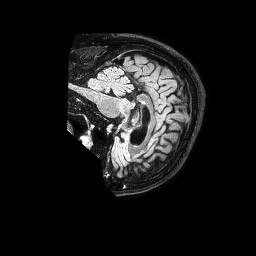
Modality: FLAIR
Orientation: sagittal
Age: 63
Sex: male
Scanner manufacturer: philips
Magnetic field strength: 1.5 T
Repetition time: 4.8 s
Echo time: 0.3 s